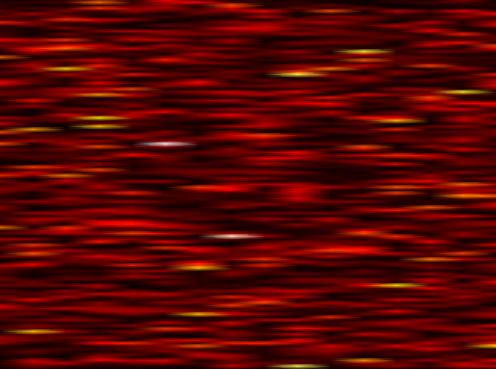
Label: OFDM